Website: bh-photo
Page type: billing-address
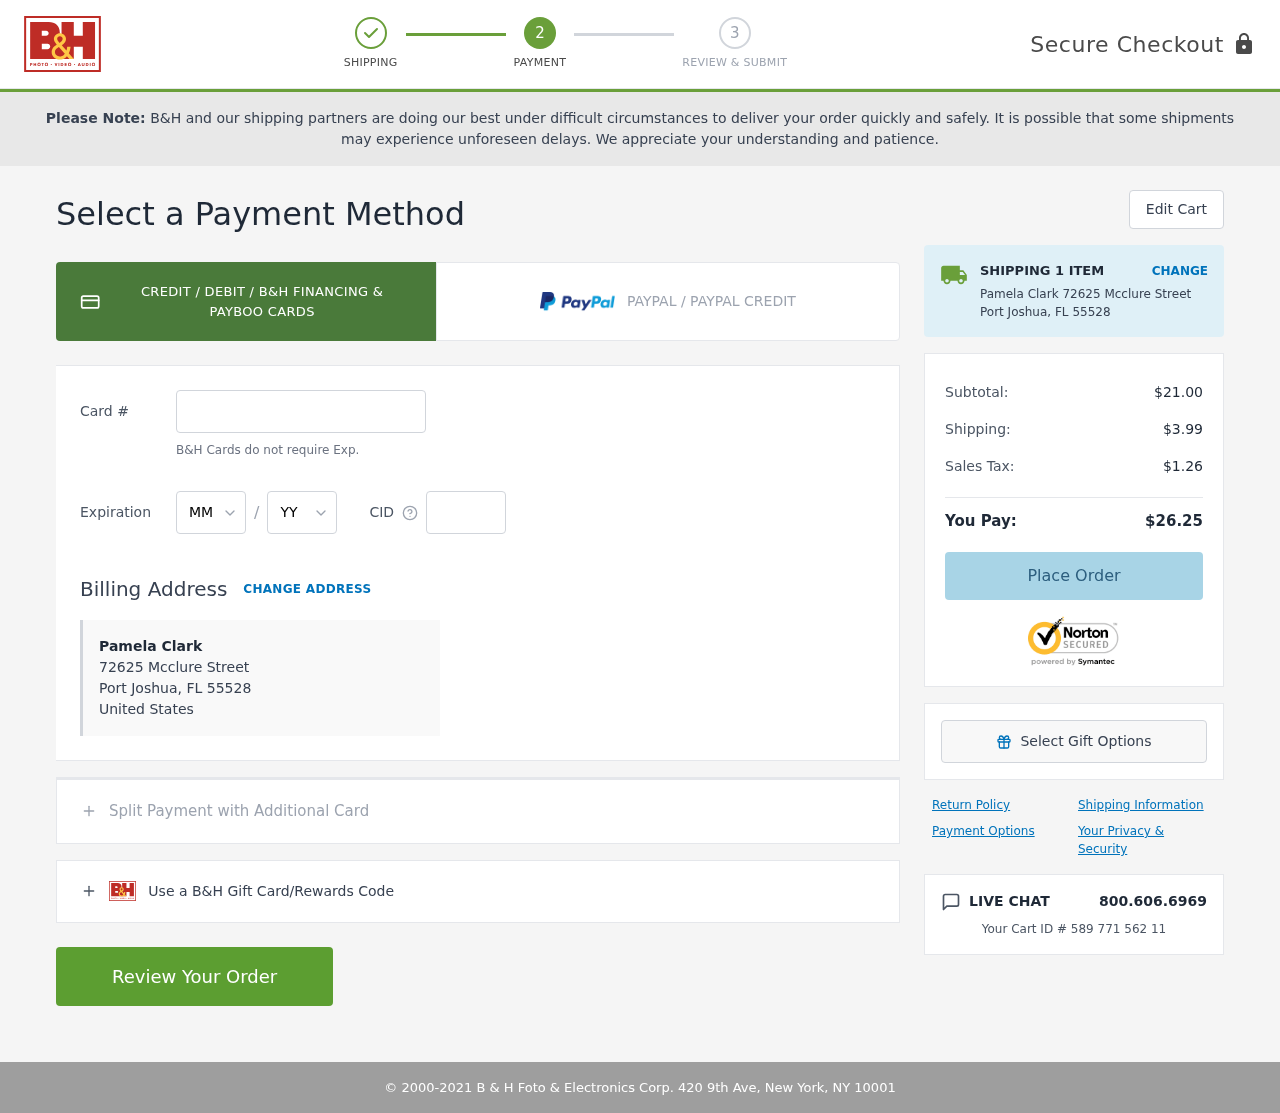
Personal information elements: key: PII_CARD_CVV
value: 360
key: PII_CARD_EXPIRY_MONTH
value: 12
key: PII_CARD_EXPIRY_YEAR
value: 29
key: PII_CARD_NUMBER
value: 6011 6151 2707 0182
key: PII_CITY
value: Port Joshua
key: PII_COUNTRY
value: United States
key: PII_FULLNAME
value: Pamela Clark
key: PII_POSTCODE
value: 55528
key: PII_STATE_ABBR
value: FL
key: PII_STREET
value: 72625 Mcclure Street
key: PII_FULLNAME2
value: Pamela Clark
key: PII_STREET2
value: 72625 Mcclure Street
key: PII_CITY_STATE_ZIP2
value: Port Joshua, FL
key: PII_POSTCODE2
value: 55528
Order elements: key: ORDER_NUM_ITEMS
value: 1
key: ORDER_SUBTOTAL
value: $21.00
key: ORDER_SHIPPING_COST
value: $3.99
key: ORDER_TAX
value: $1.26
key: ORDER_TOTAL
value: $26.25
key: ORDER_ID
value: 589 771 562 11